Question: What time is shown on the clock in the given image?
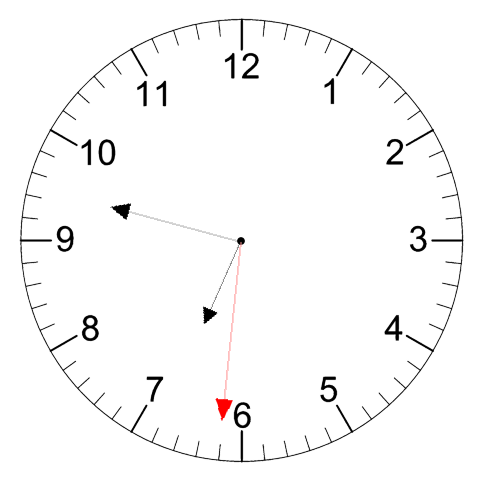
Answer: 06:47:31